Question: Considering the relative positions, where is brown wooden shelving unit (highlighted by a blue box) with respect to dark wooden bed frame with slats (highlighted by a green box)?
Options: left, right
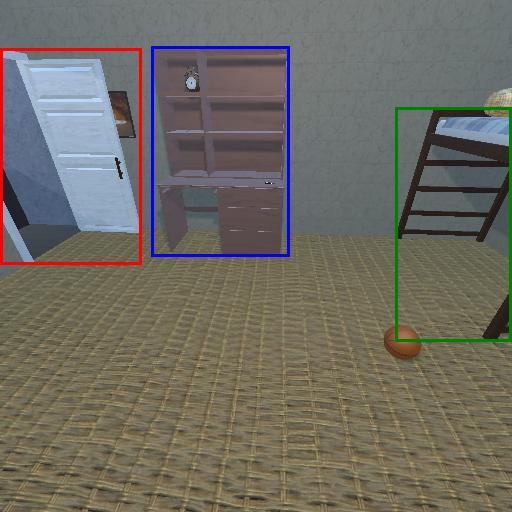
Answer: left